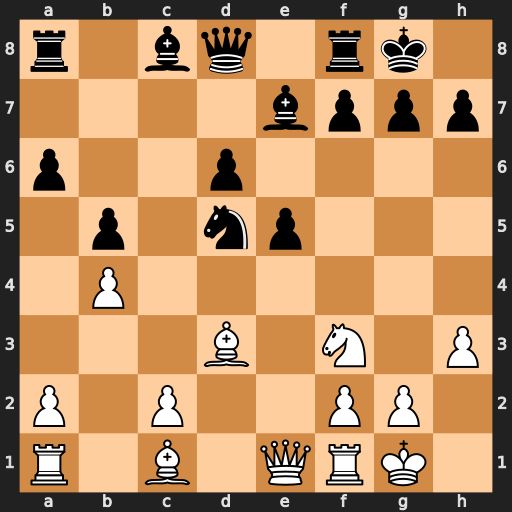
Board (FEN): r1bq1rk1/4bppp/p2p4/1p1np3/1P6/3B1N1P/P1P2PP1/R1B1QRK1
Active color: w
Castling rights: -
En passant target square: -
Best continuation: Qe4 g6 Qxd5